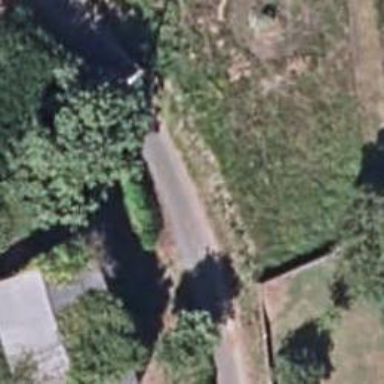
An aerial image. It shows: Residential road.